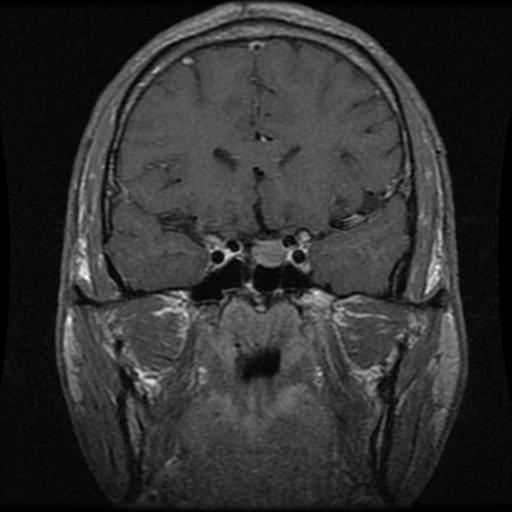
Label: pituitary